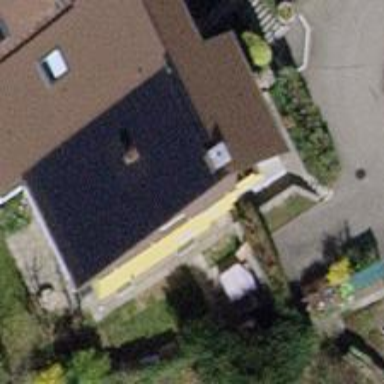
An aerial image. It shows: Terrace building.